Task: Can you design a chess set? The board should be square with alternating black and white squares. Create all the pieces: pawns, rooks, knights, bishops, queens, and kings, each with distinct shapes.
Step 1189:
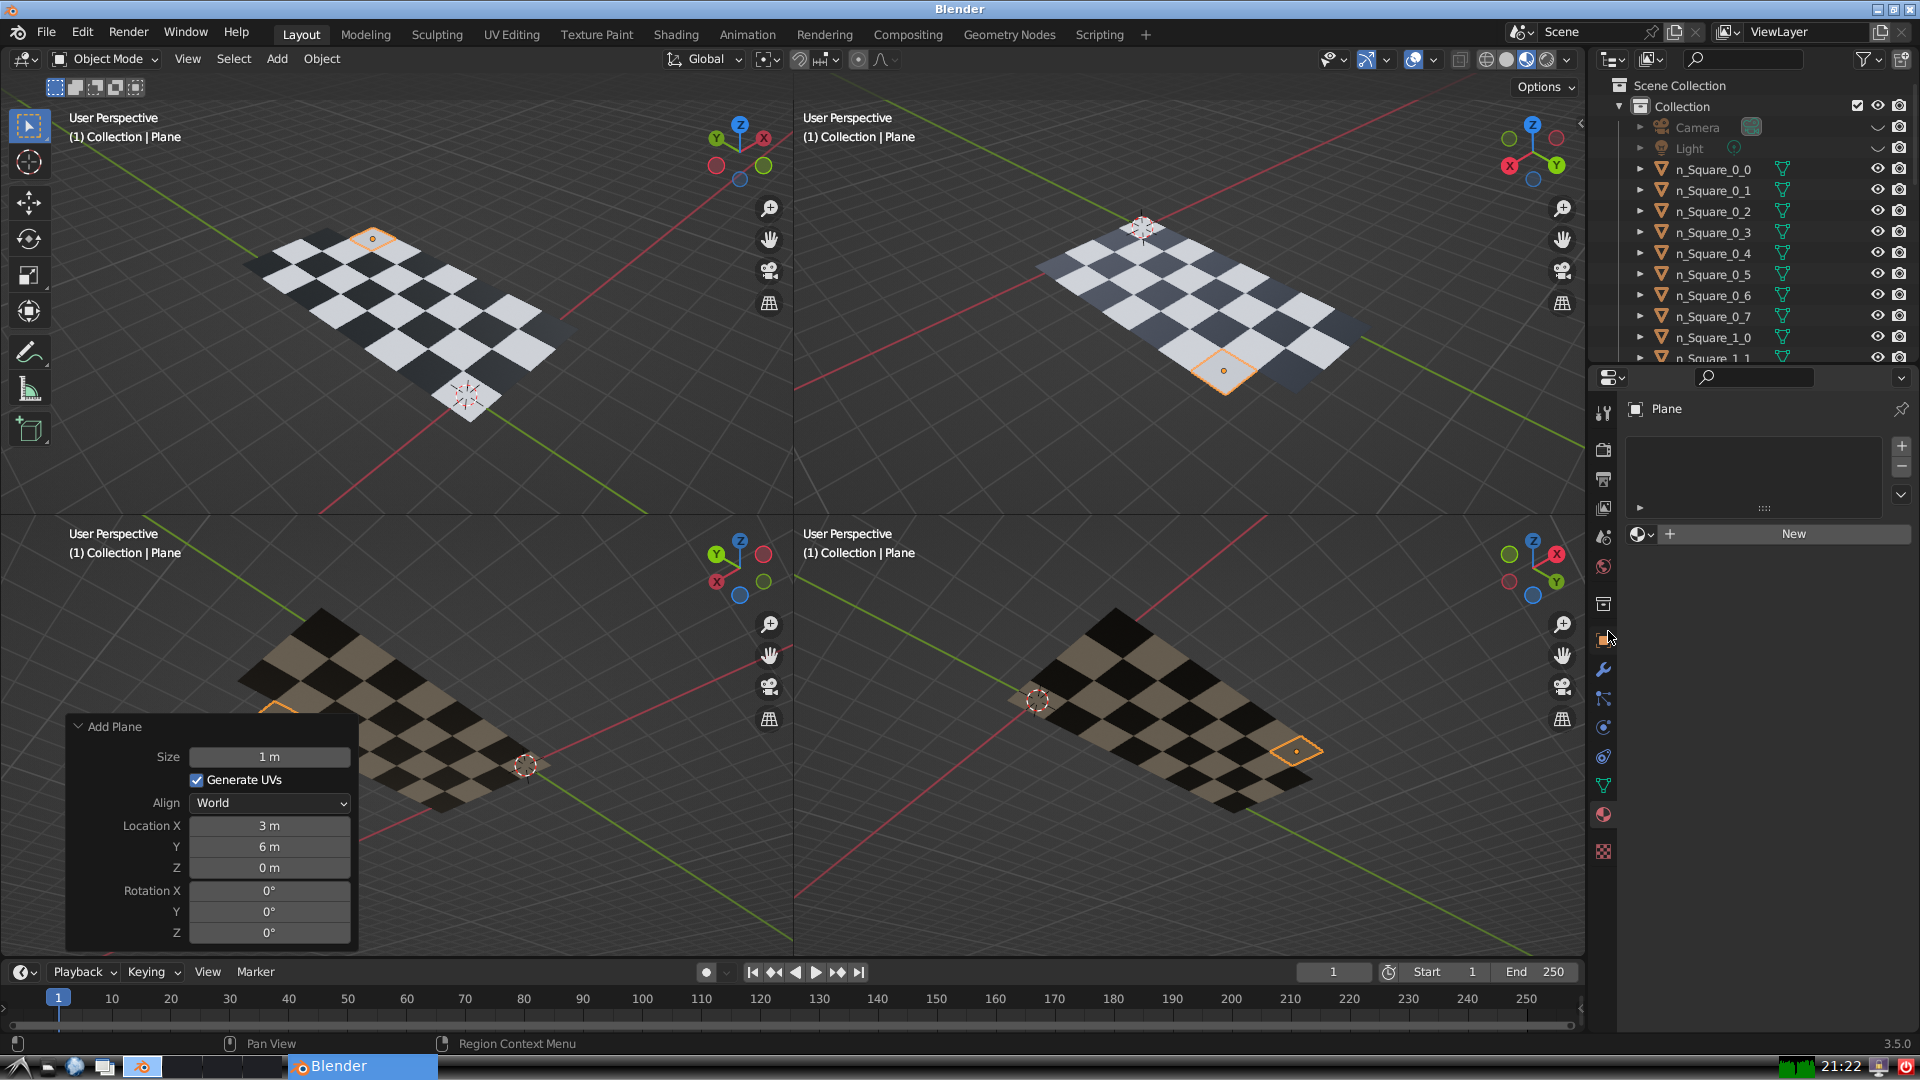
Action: click: no